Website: walmart
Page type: payment
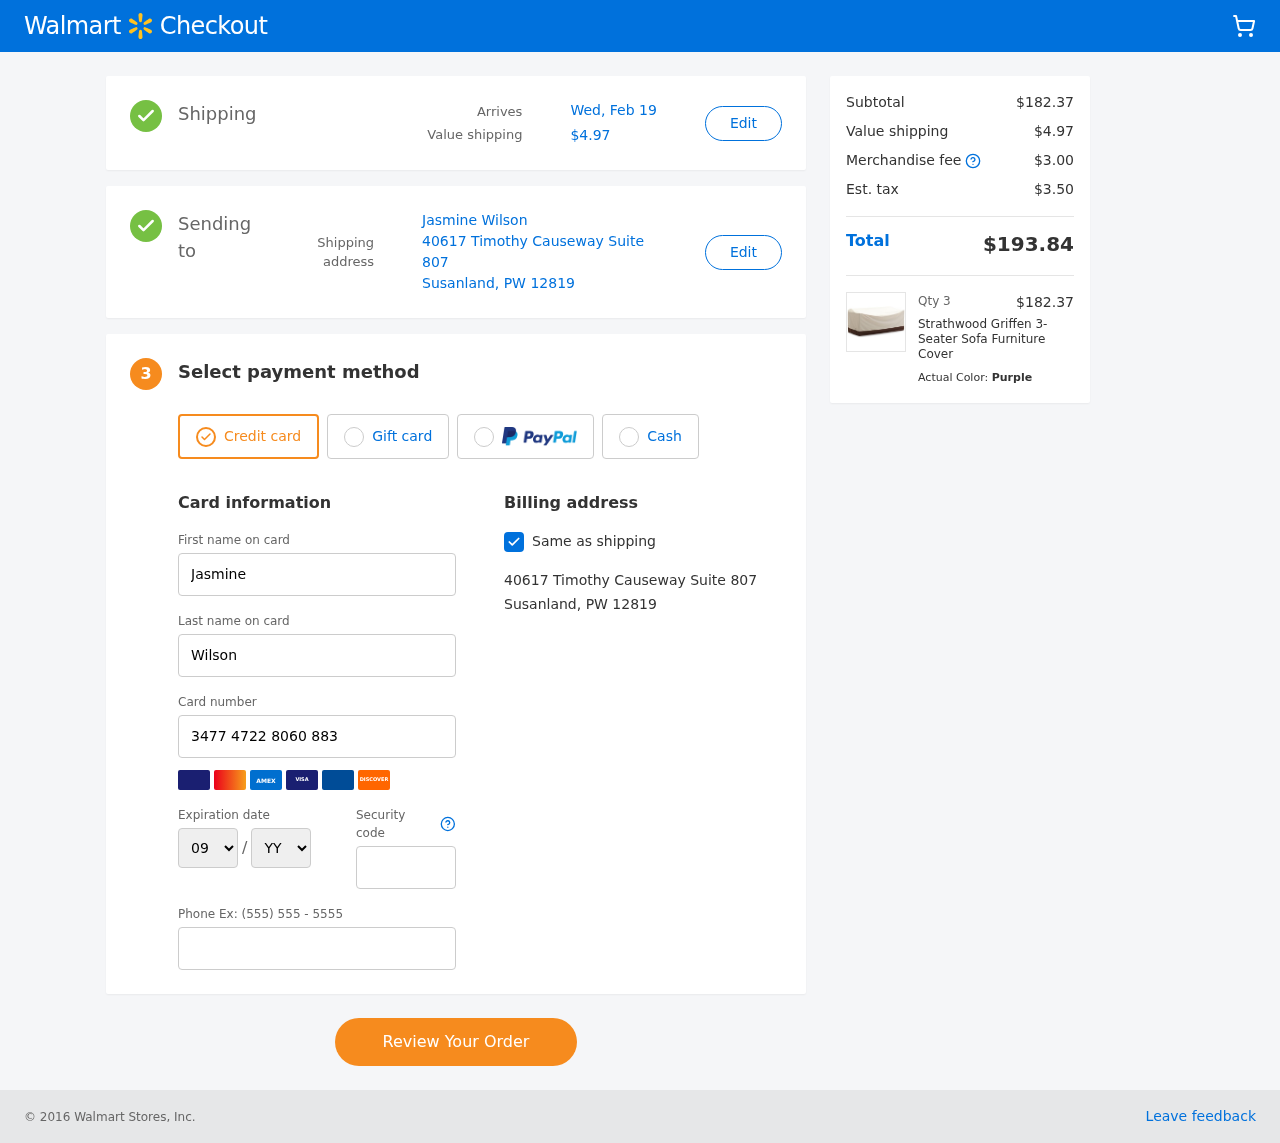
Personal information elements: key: PII_CARD_EXPIRY_MONTH
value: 09
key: PII_CARD_EXPIRY_YEAR
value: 30
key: PII_CITY_STATE_ZIP
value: Susanland, PW 12819
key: PII_FULLNAME
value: Jasmine Wilson
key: PII_STREET
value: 40617 Timothy Causeway Suite 807
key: PII_FIRSTNAME
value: Jasmine
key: PII_LASTNAME
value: Wilson
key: PII_CARD_NUMBER
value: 3477 4722 8060 883
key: PII_CARD_CVV
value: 4512
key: PII_PHONE
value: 4449128109
Product elements: key: PRODUCT1_NAME
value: Strathwood Griffen 3-Seater Sofa Furniture Cover
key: PRODUCT1_PRICE
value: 60.79
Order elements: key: ORDER_DELIVERY_DATE
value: Wed, Feb 19
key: ORDER_SHIPPING_COST
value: $4.97
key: ORDER_SUBTOTAL
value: $182.37
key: ORDER_MERCHANDISE_FEE
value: $3.00
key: ORDER_TAX
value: $3.50
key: ORDER_TOTAL
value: $193.84
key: ORDER_NUM_ITEMS
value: Qty 3